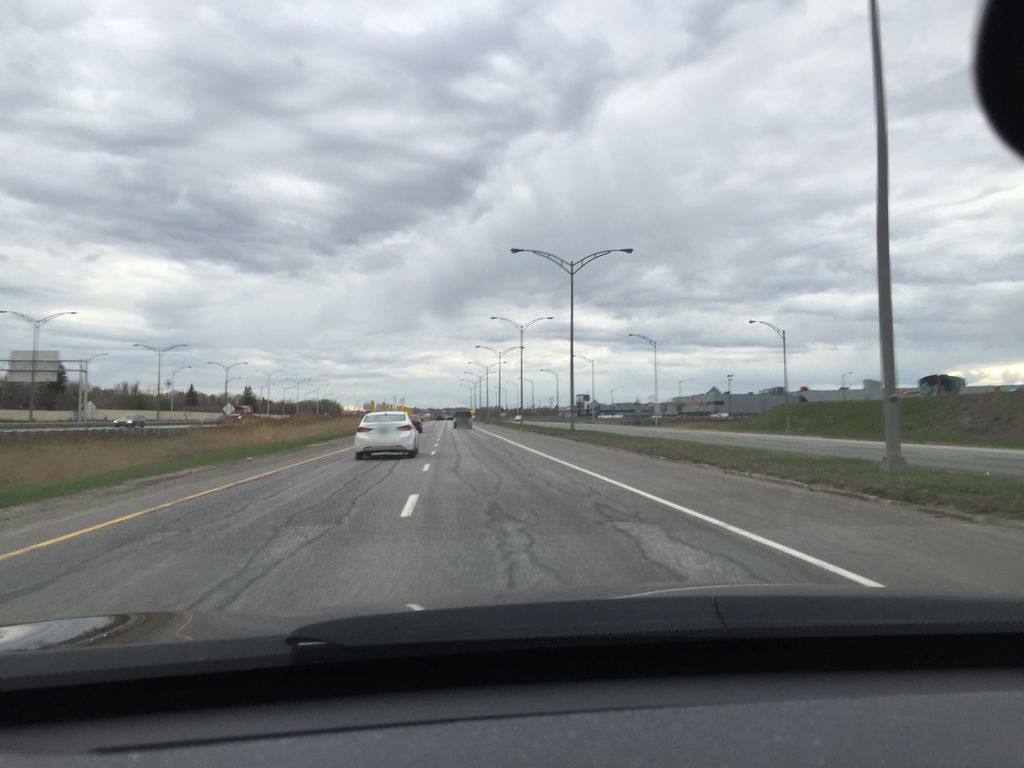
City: quebec_city